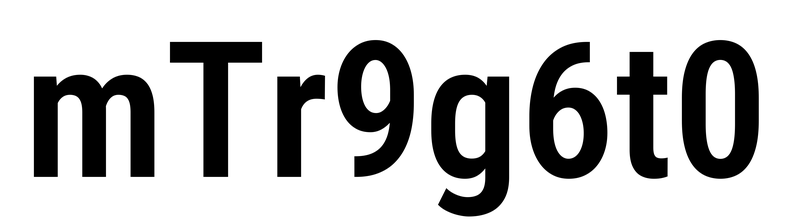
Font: Roboto_Condensed_SemiBold